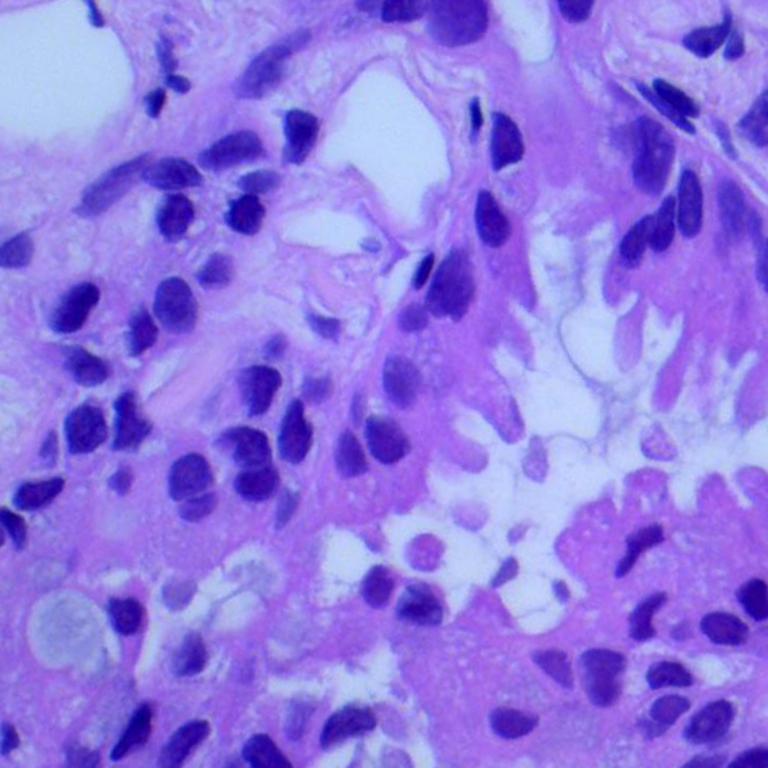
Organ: lung
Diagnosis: adenocarcinomas